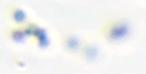
Label: Phaeocystis